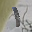
Label: 1